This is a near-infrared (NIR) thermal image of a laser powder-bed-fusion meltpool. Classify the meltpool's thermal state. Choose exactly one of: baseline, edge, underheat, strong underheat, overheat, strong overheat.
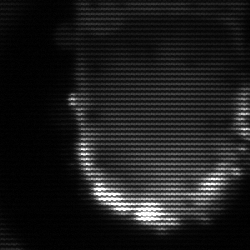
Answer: baseline